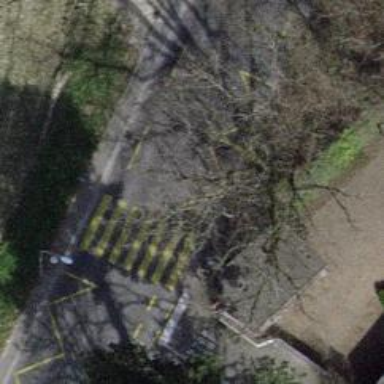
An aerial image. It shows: Public transport stop position.